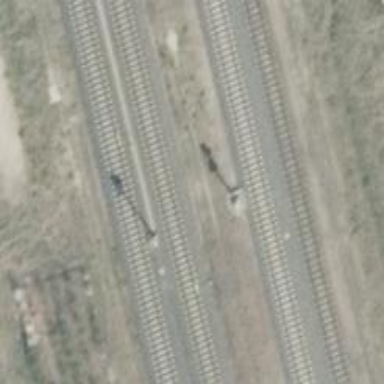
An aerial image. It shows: Railway signal.